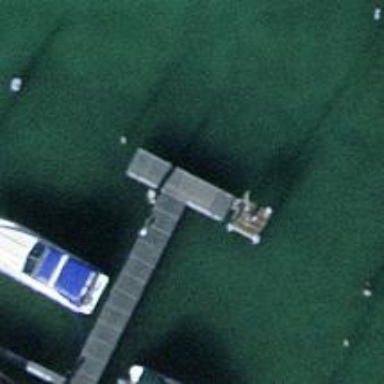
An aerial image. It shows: Man-made pier.